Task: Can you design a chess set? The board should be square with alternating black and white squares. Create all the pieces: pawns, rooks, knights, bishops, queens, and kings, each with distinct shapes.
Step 3083:
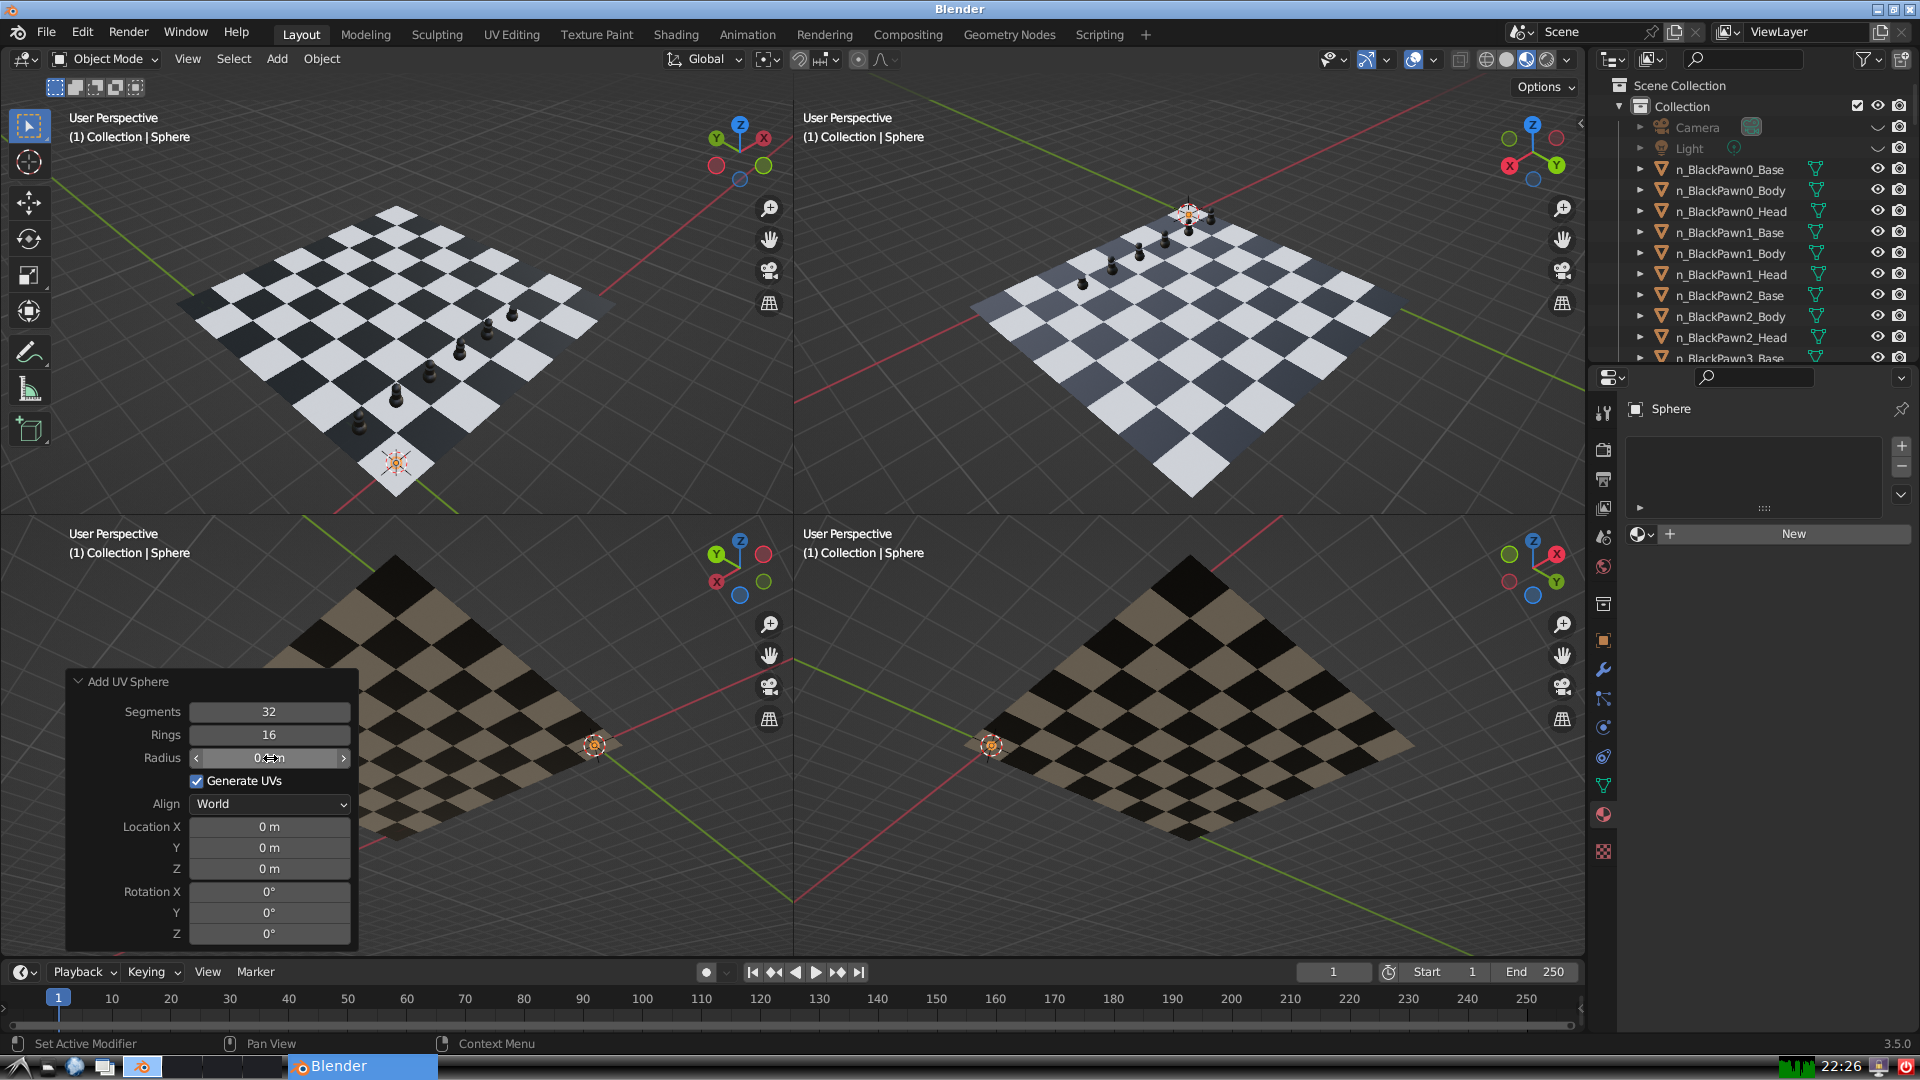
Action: {"mouse_move": [960, 540]}